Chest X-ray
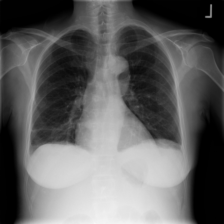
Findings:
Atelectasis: positive
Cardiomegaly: negative
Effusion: positive
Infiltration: negative
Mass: negative
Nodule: negative
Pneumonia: negative
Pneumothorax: negative
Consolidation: negative
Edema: negative
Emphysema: negative
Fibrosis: negative
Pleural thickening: negative
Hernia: negative